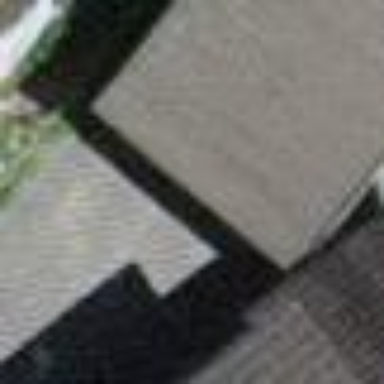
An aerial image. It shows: View of roof of building.